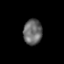
Tissue: prostate
Cell type: T cells
Senescence score: 0.3487
Nuclear area (px): 468
Mean DAPI intensity: 104.917